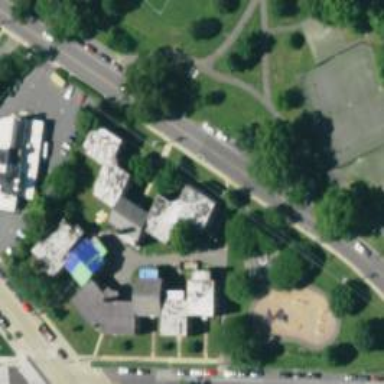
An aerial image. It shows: Neighborhood park designated as leisure land.